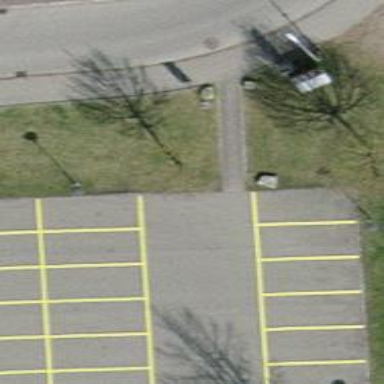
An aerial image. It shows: Parking aisle designated as service road.